Question: I have some problem with connecting bluetooth device with android open source project. When I connect devices like mouse and remote via bluetooth the app activity is on or the lancher screen is duplicated although it will be removed soon but I notice the window config has changed.
I've tried with other devices that don't connect to bluetooth like a wired mouse and webcam, but it doesn't work. does anyone know the reason why, what action caused mbound to change?

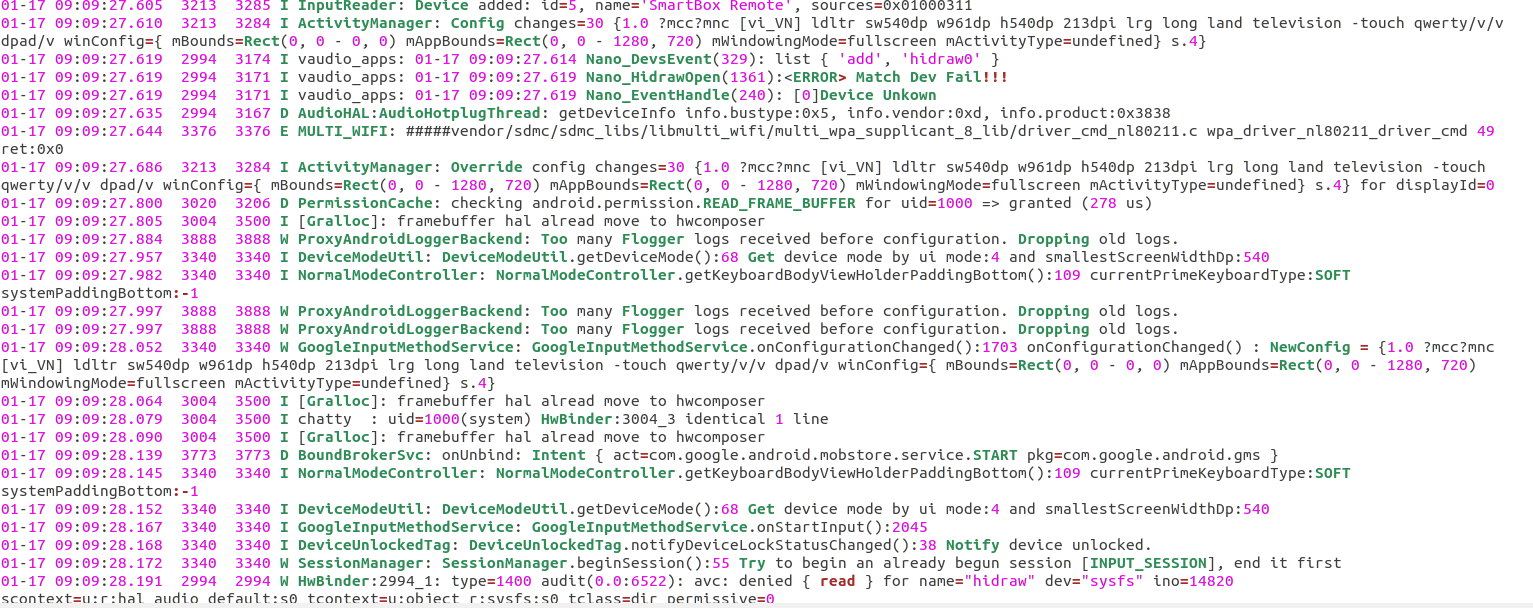
Answer: Haha, I found the solution, just declare the properties of androidconfig in the activity in manifest file, the activity will not be destroyed anymore.